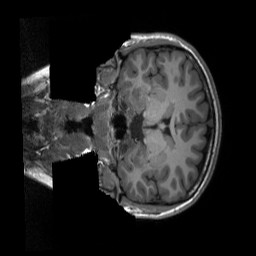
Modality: T1w
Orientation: coronal
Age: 21
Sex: female
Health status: healthy
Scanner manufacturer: siemens
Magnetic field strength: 3 T
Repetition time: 2.3 s
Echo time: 0.00229 s